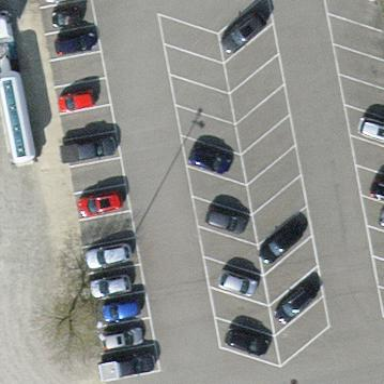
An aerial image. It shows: Parking area with surface suitable for parking. The area may also have nearby park or pool.